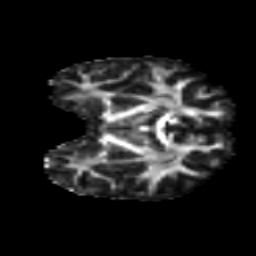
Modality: FA
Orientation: coronal
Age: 11
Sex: male
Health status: ill
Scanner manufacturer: ge
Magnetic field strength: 3 T
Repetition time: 6.752 s
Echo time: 0.079 s